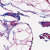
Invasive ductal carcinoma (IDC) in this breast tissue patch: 0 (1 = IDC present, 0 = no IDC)